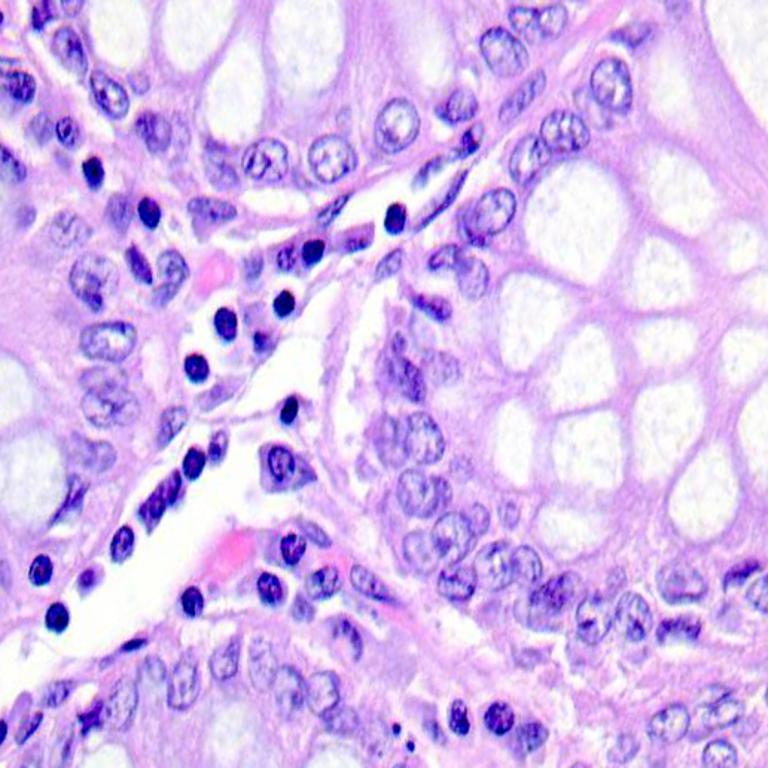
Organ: colon
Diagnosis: benign